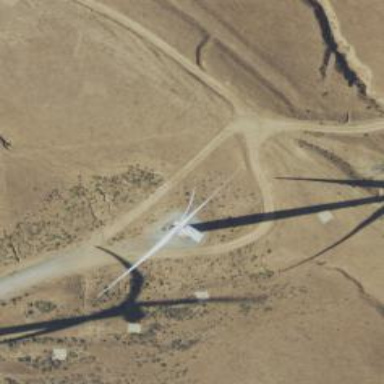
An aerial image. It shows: Wind generator using horizontal axis wind turbines.